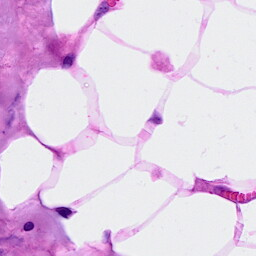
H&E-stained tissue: Breast